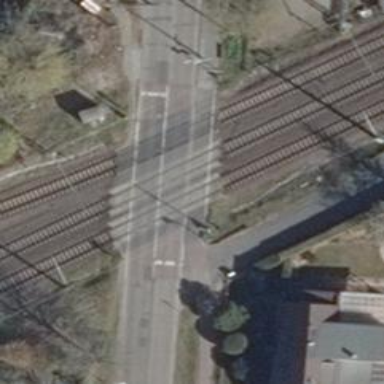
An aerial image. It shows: Railway crossing.